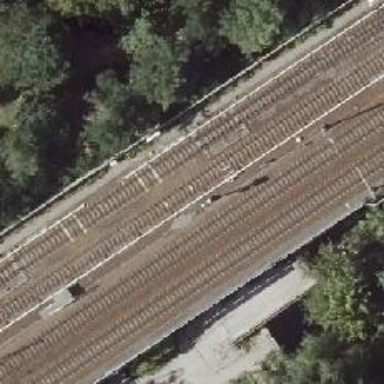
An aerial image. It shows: Railway signal.